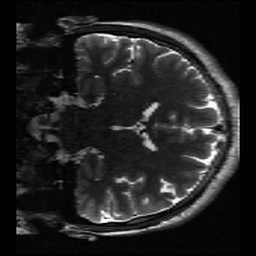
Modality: inplaneT2
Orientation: coronal